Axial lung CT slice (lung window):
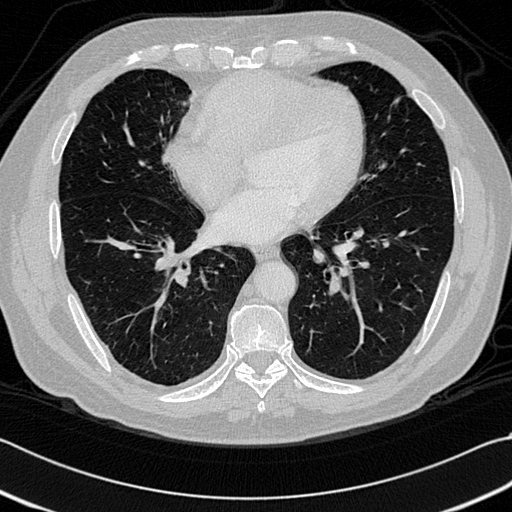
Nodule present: no